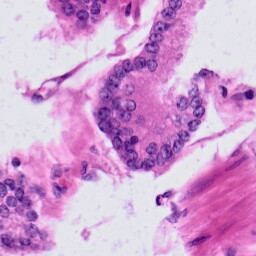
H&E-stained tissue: Prostate